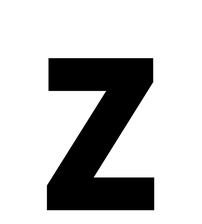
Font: Roboto_Condensed_Bold